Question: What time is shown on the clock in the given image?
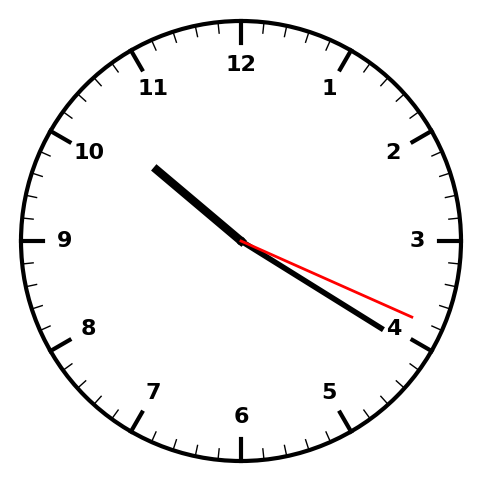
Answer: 10:20:19